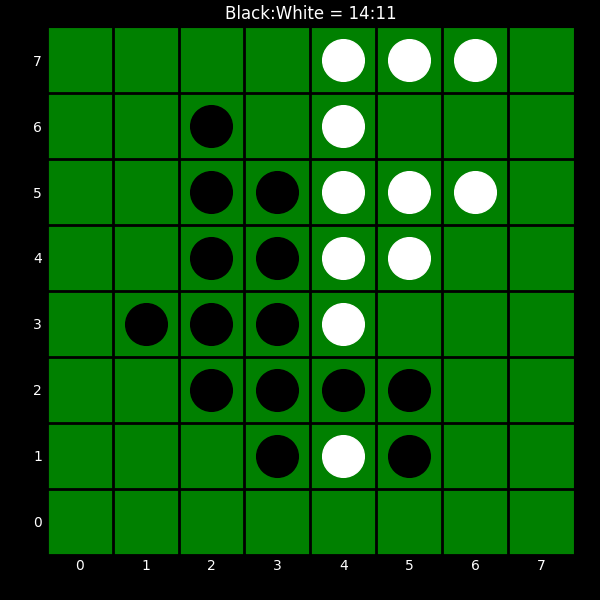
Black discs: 14
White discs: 11